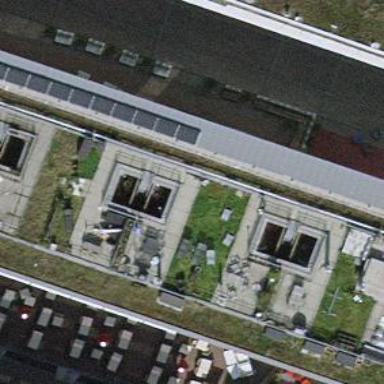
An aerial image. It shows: Office building.